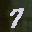
Label: 7